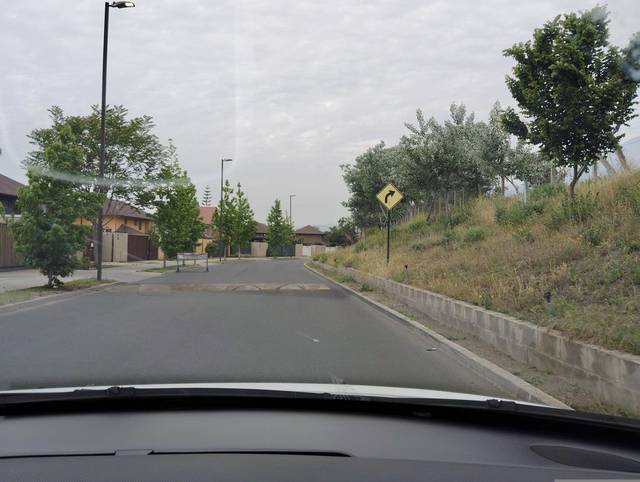
Region: Chile
Coordinates: -33.489, -70.54